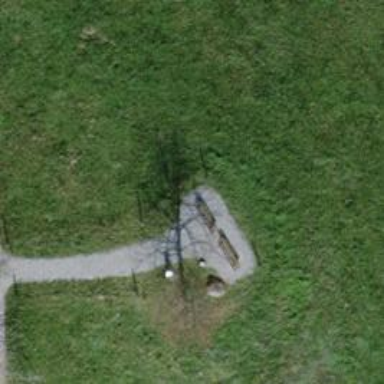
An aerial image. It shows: Bench for seating.